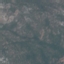
Land use / land cover: HerbaceousVegetation